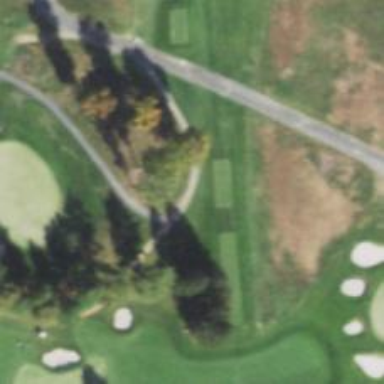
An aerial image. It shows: Path for both road and golf.